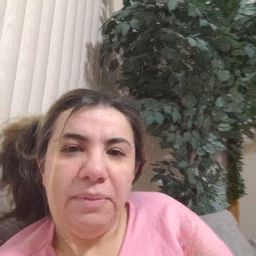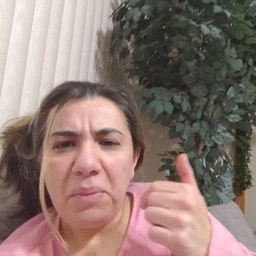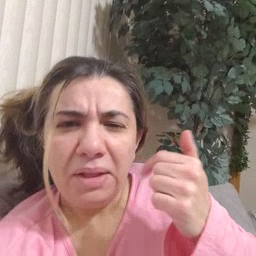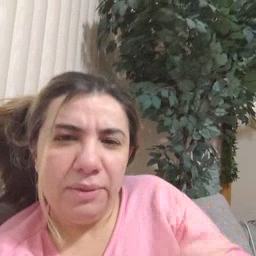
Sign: cry